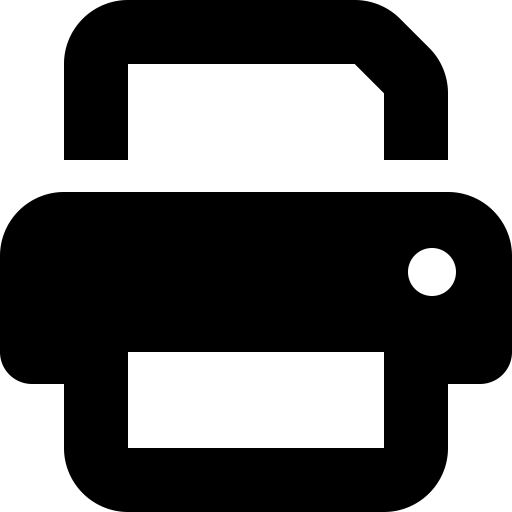
Tags: icon, FontAwesome, fa-icon, solid, print